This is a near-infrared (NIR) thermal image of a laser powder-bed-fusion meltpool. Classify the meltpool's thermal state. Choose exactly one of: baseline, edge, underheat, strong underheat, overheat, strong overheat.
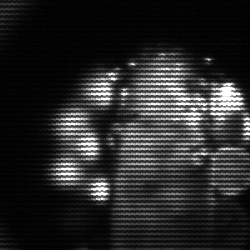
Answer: baseline